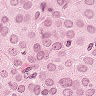
Metastatic tissue present: yes